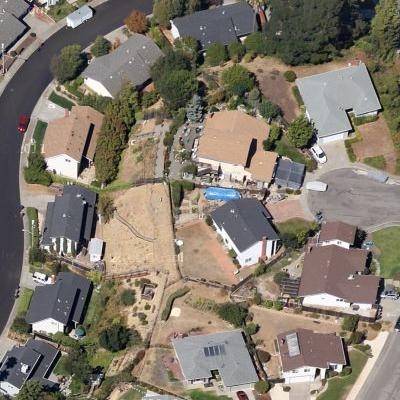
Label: fResident